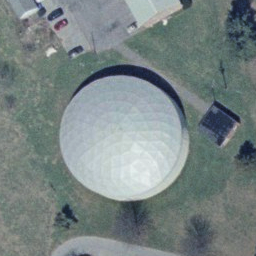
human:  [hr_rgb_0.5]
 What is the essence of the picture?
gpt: storage tanks